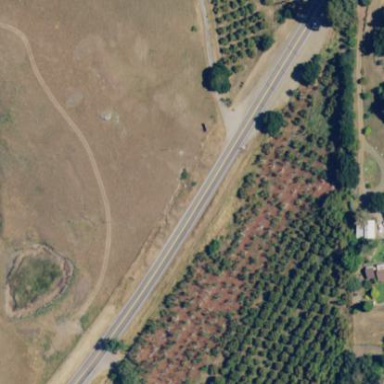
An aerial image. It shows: Orchard.